Question: I am learning how to create classes in CSS with MVC4 and Razor. I want to create a class for a table that is displayed on my home page with special markup classes for td elements with strikethrough, and some td elements bolded. I do not know how to create a class that belongs to another class. I feel that by making sub classes in my table class, I can keep more organized and clean CSS code.
I have a few questions.
- How do I create a new table class that inherits from the base table? - Should I put new classes in a separate CSS file?- If answer to previous question is yes, then what do I need to do for
Razor and MVC4 to see the new file?- How do I create a td element under that new table and cause it to
inherit from the base td of the base table?
see code below
'''
/* tables
----------------------------------------------------------*/
table {
border-collapse: collapse;
border-spacing: 0;
margin-top: 0.75em;
border: 0 none;
}
th {
font-size: 1.2em;
text-align: left;
border: none 0px;
padding-right: 0.4em;
}
th:first-child{
margin-left:0px;
}
th:last-child{
margin-right:0px;
}
th a {
display: block;
position: relative;
}
th a:link, th a:visited, th a:active, th a:hover {
color: #333;
font-weight: 600;
text-decoration: none;
padding: 0;
}
th a:hover {
color: #000;
}
th.asc a, th.desc a {
margin-right: .75em;
}
th.asc a:after, th.desc a:after {
display: block;
position: absolute;
right: 0em;
top: 0;
font-size: 0.75em;
}
th.asc a:after {
content: '^';
}
th.desc a:after {
content: 'V';
}
td {
padding: 0.25em 2em 0.25em 0em;
border: 0 none;
}
tr.pager td {
padding: 0 0.25em 0 0;
}
'''

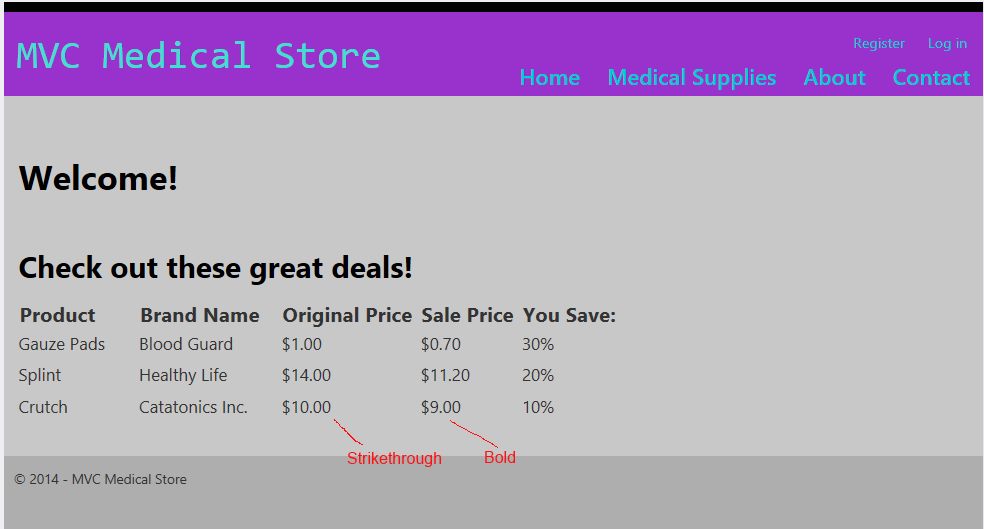
Answer: To address your questions:
'How do I create a new table class that inherits from the base table?'
If you do not have a css file that resets all style rules every element inherits from the browser default file. If you define style-rules for the table element table {....} and create another style rule .foo {} the css-rules for table.foo are composed by the default style, the defined style for the element and the specific style. You can test this out with the chrome developer tools and inspect element.
'Should I put new classes in a separate CSS file?'
No, unless you have a very good reason. Just to clarify - rule of thumb put all style rules in one file. But not each rule in a new seperate file.
'How do I create a td element under that new table and cause it to inherit from the base td of the base table?'
See above 'td {background-color: red}' 'td.bgBlue {background-color: blue}' and the html '<td class="bgBLue">' But there are other ways. I would recommend you read a tutorial about the basic rules of css and inheritance of style rules.
### Update
'I want to create a class for a table that ... with special markup for td elements with strikethrough, and some td elements bolded.' For strikethrough (<URL>.
'''
.isBold { font-weight: bold;}
.isStrikethrough {text-decoration:line-through; }
'''
and the html
'''
<table>
<tr><td class="isBold">bold</td></tr>
<tr><td class="isStrikethrough">one</td></tr>
</table>
'''
There may be hacks for older browsers by using for example '<del>your text</del>' and overlaying a transparent image.